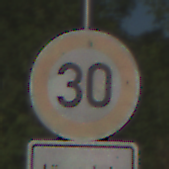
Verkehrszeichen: Geschwindigkeit30
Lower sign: HinweisDurchVerbaleAngabe6
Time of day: MorningAfternoon
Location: Outdoor (Nature)
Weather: Clear
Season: NotSpecified
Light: Natural